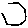
Label: hexagon